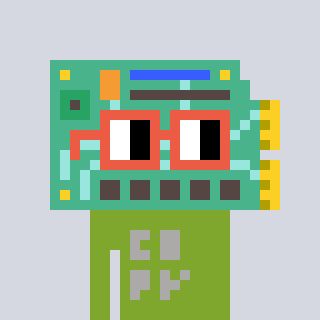
a pixel art character with square orange glasses, a chipboard-shaped head and a slimegreen-colored body on a cool background